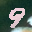
Label: 9